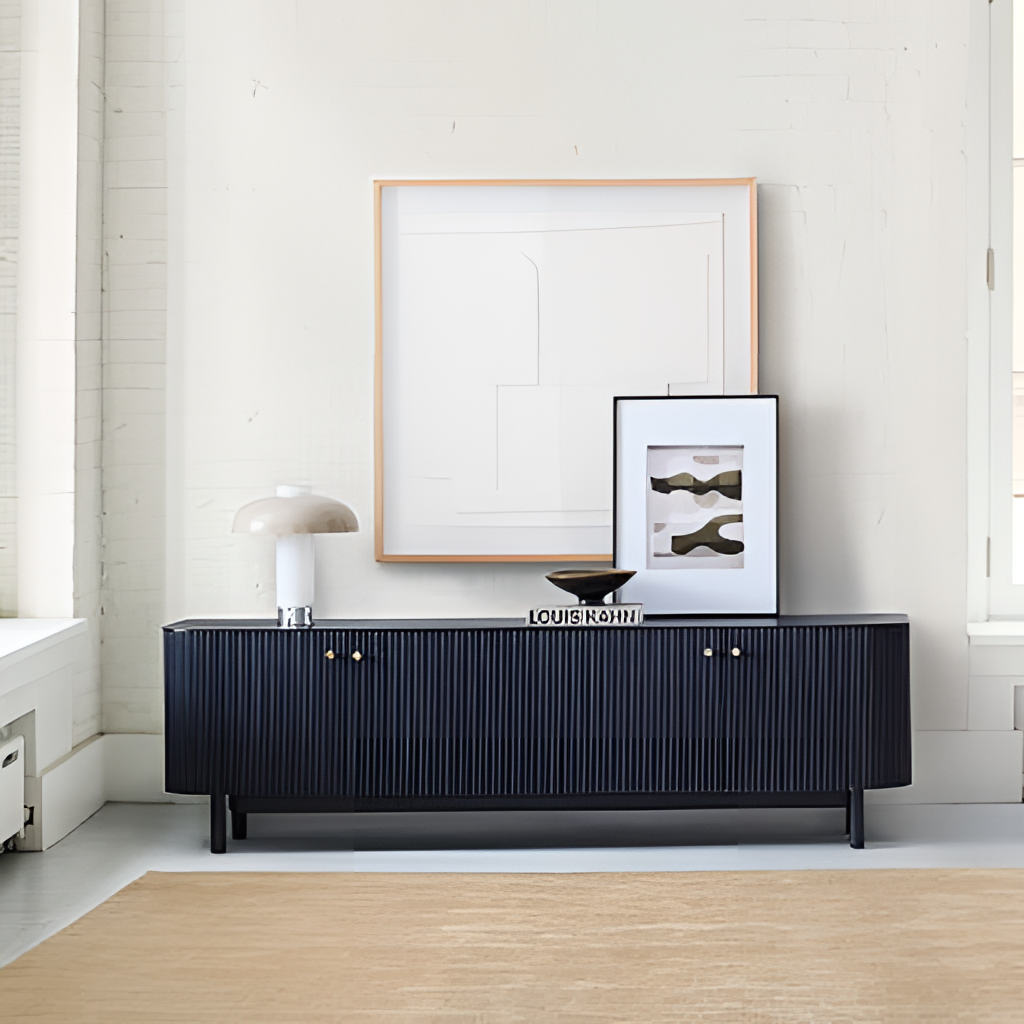
wood sideboard, living room, minimalist, gray concrete flooring, with smooth pattern, brick wallpaper, with solid pattern